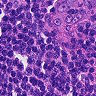
Metastatic tissue present: no